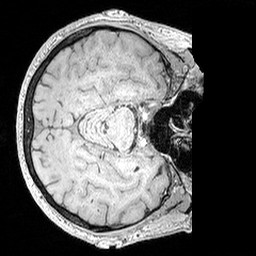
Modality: MP2RAGE
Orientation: axial
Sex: male
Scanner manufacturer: siemens
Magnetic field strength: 3 T
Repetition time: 5 s
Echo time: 0.00292 s